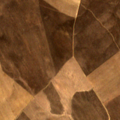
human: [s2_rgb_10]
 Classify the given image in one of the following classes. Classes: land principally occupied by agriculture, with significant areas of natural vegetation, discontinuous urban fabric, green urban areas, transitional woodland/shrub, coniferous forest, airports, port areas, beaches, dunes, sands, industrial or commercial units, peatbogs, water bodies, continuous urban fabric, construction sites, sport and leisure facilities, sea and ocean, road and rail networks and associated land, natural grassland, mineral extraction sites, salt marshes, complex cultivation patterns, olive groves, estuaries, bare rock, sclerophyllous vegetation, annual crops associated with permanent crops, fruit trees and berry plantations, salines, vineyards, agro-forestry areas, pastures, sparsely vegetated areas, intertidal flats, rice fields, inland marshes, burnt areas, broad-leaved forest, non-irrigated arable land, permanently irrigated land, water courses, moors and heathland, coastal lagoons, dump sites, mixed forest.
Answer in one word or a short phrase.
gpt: non-irrigated arable land